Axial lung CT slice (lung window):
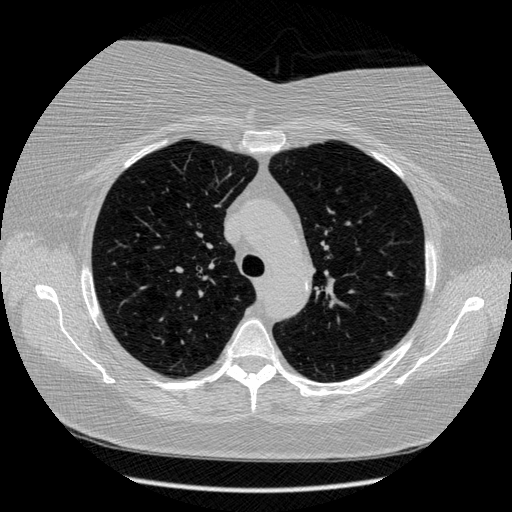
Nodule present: no